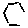
Label: hexagon